Question: I want to create a new article object, but have this error:
> Showing
'/Users/levanngoc/code/blog_app/app/views/articles/new.html.erb' where
line #3 raised:'''
undefined method 'errors' for nil:NilClass
'''

How can I fix it?
this is my controller:
'''
class ArticlesController < ApplicationController
def index
@article = Article.all
end
def show
@article = Article.find(params[:id])
end
def new
end
def edit
end
def create
@article = Article.new(article_params)
if @article.save
redirect_to @article
else
render 'new'
end
end
def update
end
def destroy
end
private
def article_params
params.require(:article).permit(:title, :text)
end
end
'''
this is my view file: new.html.erb
'''
<h1>New Article</h1>
<%= form_with scope: :article,url: articles_path , local: true do |form| %>
<% if @article.errors.any? %>
<div id="error_explanation">
<h2>
<%= pluralize(@article.errors.count, "error") %>
prohibited this article from being saved:
</h2>
<ul>
<% @article.errors.full_messages.each do |msg| %>
<li><%= msg %></li>
<% end %>
</ul>
</div>
<% end %>
<p>
<%= form.label :title %><br>
<%= form.text_field :title %>
</p>
<p>
<%= form.label :text %><br>
<%= form.text_area :text %>
</p>
<p>
<%= form.submit %>
</p>
<% end %>
<%= link_to 'Back', articles_path %>
'''
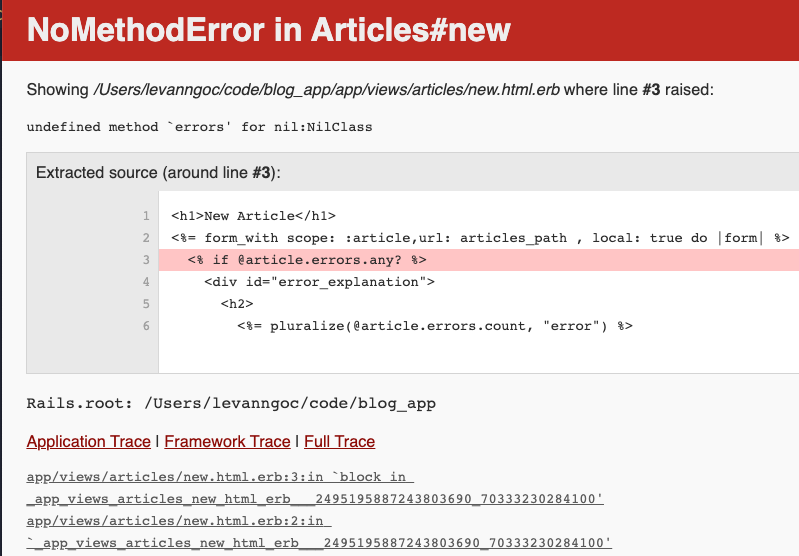
Answer: Your 'new' view uses '@article' but the 'new' action in the controller doesn't create this instance variable. You must change it to:
'''
def new
@article = Article.new
end
'''